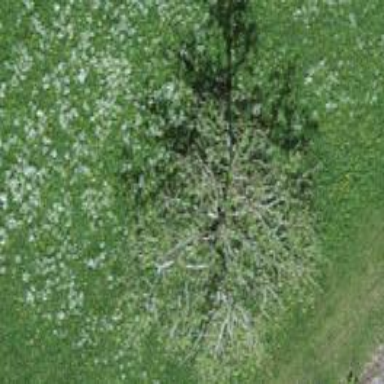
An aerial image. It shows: Beautiful tree in nature.